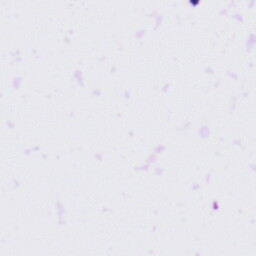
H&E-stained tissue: Tonsil